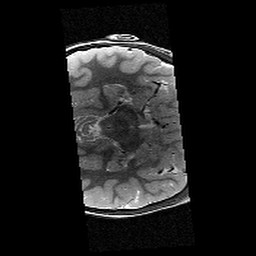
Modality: T2w
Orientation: axial
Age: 9
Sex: female
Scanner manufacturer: siemens
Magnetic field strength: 3 T
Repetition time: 9.23 s
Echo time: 0.067 s